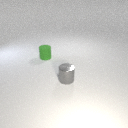
small green rubber cylinder to the left of small gray metal cylinder